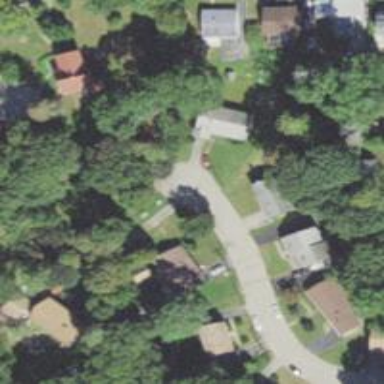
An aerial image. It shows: Residential driveway used as service road.